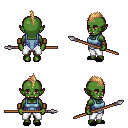
a pixel art fantasy rpg character, female body template, orc, green skin, blue vest, white pants, light blonde mohawk hairstyle, leather bracers, black slippers, spear, four views (front, back, left, right), 2x2 character sprite sheet, small pixel art, hard edges, no anti-aliasing